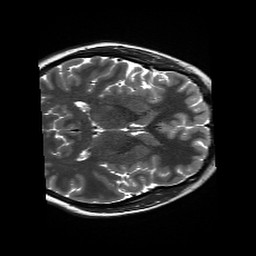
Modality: T2w
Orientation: axial
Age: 20
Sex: female
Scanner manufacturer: siemens
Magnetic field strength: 3 T
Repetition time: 13.52 s
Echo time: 0.088 s